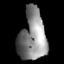
Tissue: lung
Cell type: Epithelial cells
Senescence score: 0.2128
Nuclear area (px): 1321
Mean DAPI intensity: 138.231